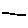
Label: line